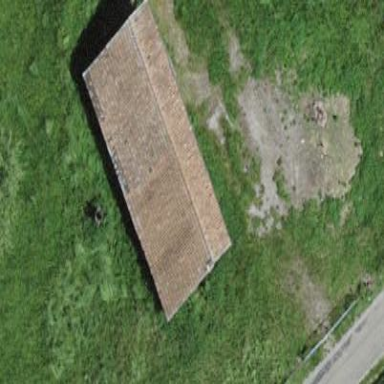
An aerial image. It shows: Stable.